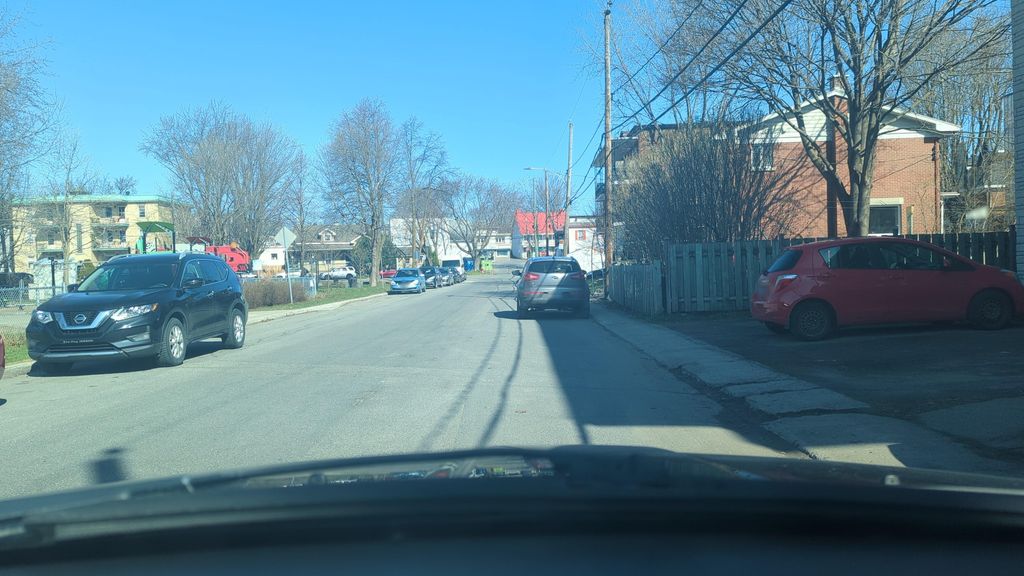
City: quebec_city